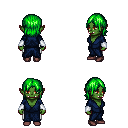
a pixel art fantasy rpg character, female body template, orc, green skin, blue robe, white pants, green long bangs hairstyle, white cloth bracers, maroon shoes, four views (front, back, left, right), 2x2 character sprite sheet, small pixel art, hard edges, no anti-aliasing